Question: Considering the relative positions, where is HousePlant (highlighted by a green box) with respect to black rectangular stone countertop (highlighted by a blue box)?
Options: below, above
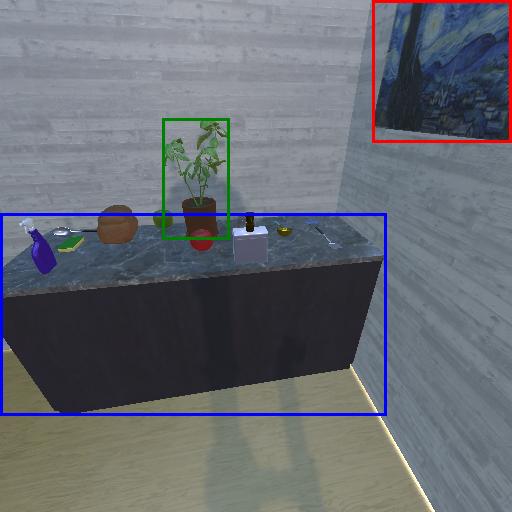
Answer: below